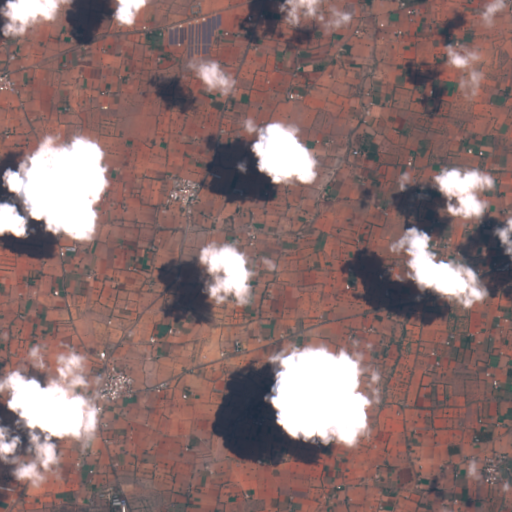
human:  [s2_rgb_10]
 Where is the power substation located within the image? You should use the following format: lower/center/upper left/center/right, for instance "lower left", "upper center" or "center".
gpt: The power substation is located in the lower left of the image.
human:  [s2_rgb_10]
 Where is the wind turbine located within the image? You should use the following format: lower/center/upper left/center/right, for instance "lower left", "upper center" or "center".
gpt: The wind turbine is located in the upper left of the image.
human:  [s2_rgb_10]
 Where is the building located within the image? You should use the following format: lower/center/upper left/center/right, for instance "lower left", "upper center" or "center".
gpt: There is no building in the image.